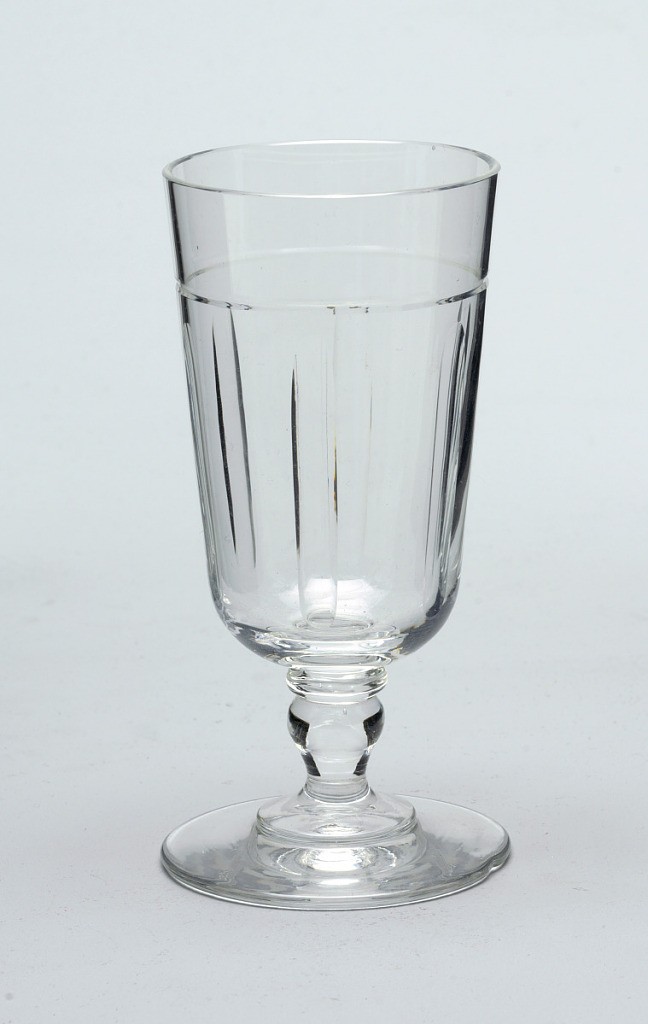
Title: No. 104
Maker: Ludwig Lobmeyr, Austrian, 1829 - 1917
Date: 1865
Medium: Mouth-blown crystal, cut and polished
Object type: Water glass
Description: Mouth-blown crystal, deeply-cut and polished